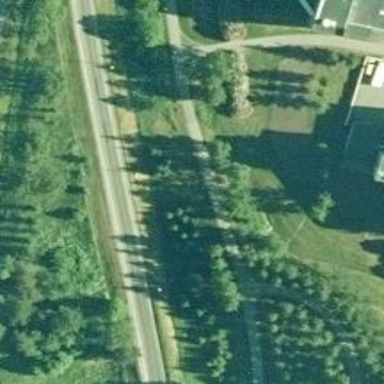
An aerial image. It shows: Asphalt footway.